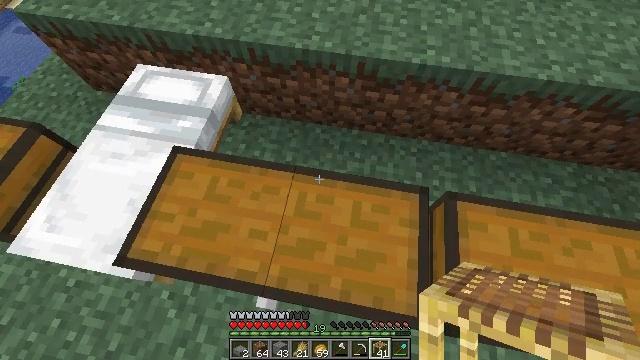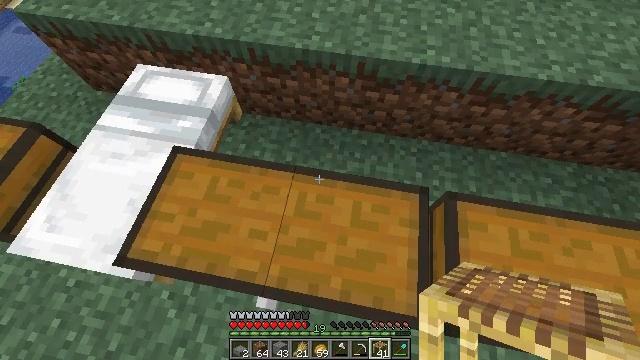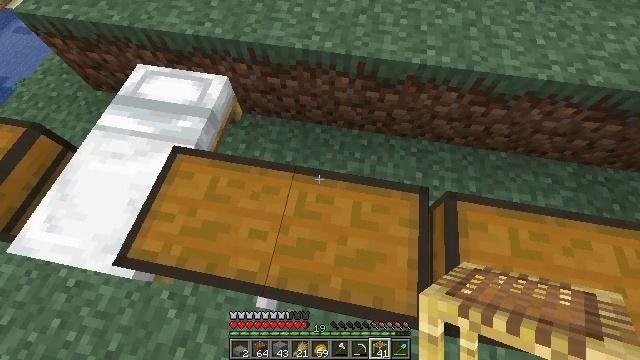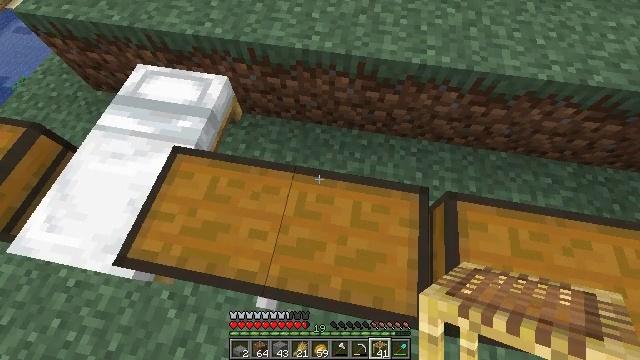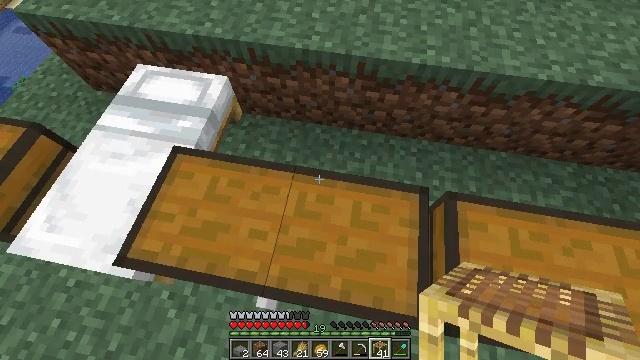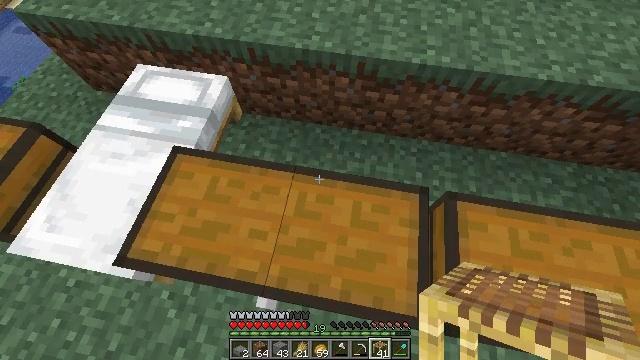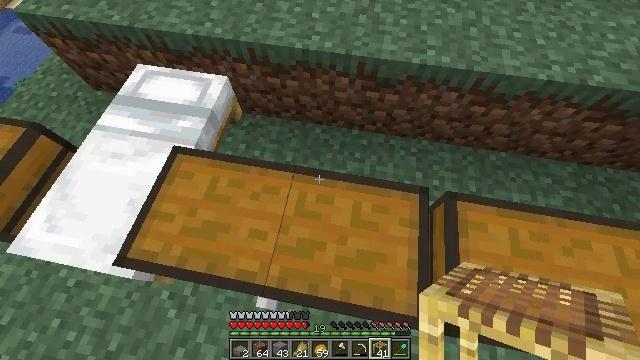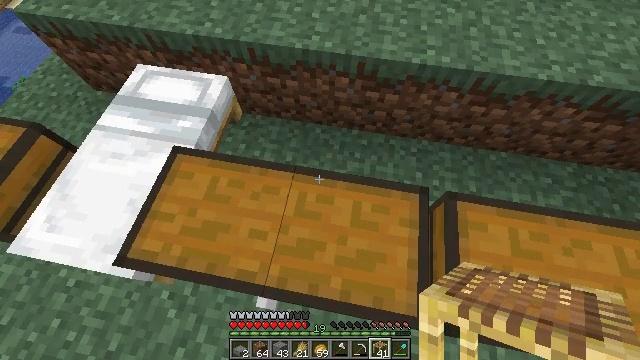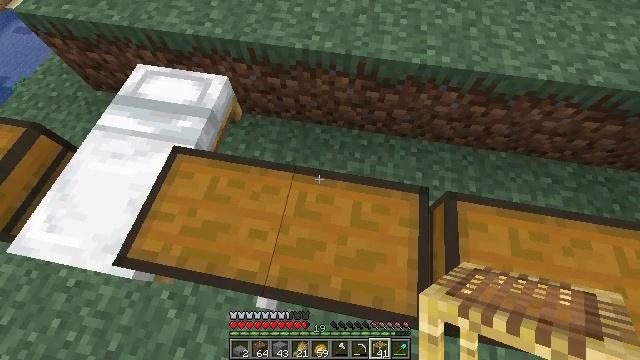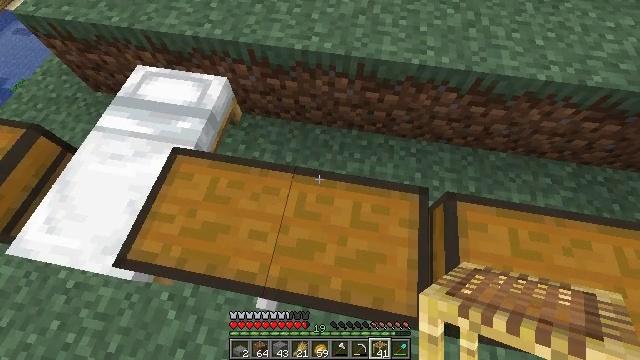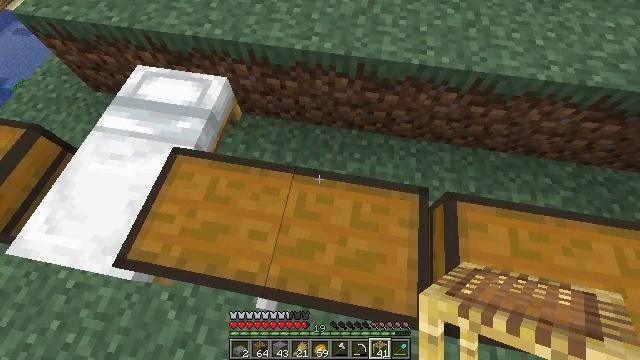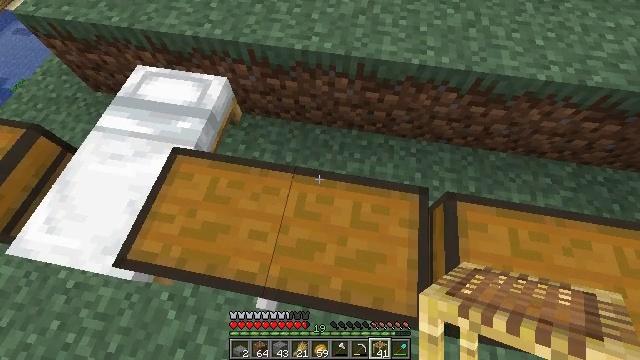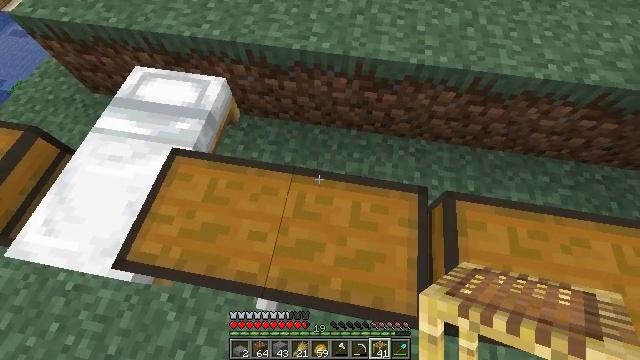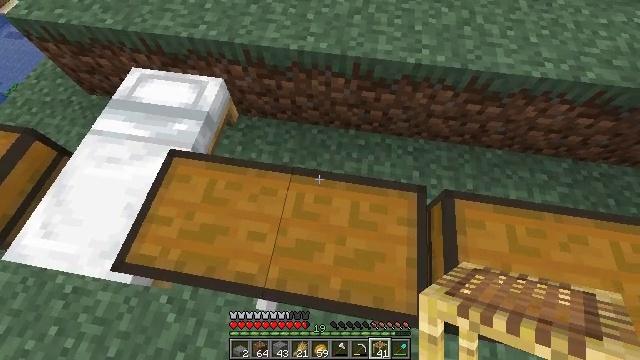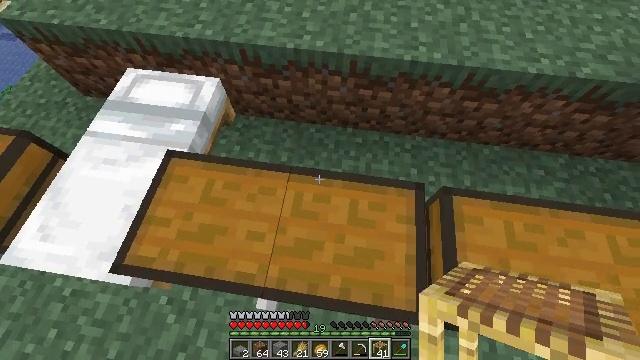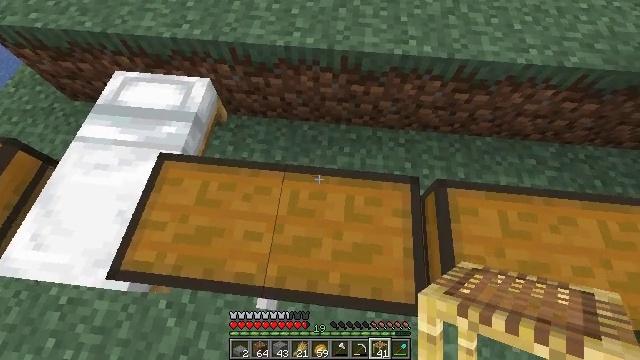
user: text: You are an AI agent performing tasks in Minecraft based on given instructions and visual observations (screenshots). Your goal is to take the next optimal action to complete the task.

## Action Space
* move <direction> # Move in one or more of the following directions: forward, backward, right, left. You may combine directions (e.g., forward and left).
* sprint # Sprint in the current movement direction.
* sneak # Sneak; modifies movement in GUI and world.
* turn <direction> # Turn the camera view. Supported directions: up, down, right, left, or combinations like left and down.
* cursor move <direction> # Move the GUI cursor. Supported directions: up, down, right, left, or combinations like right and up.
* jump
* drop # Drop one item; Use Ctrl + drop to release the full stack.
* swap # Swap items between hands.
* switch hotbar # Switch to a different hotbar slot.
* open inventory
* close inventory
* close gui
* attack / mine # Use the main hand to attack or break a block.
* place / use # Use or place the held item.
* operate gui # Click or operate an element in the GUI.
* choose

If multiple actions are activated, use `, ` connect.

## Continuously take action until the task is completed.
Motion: motion action
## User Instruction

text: Use sand and a furnace to craft glass.
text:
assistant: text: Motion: no_op
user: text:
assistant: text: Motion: no_op
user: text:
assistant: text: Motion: no_op
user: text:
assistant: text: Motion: no_op
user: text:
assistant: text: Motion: no_op
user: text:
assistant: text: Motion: no_op
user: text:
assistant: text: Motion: no_op
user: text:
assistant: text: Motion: no_op
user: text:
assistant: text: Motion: no_op
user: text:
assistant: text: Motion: no_op
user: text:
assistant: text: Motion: no_op
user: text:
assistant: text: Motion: no_op
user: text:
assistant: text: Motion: no_op
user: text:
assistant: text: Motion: no_op
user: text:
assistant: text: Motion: turn right
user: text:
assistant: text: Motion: turn right
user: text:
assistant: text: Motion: turn right
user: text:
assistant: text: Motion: turn right
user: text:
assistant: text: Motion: turn right
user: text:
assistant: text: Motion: turn right and up
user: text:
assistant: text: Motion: turn right and up
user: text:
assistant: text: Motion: turn right and up
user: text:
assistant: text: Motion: turn right and up
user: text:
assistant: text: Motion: use / place
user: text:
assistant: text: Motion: use / place
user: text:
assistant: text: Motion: use / place
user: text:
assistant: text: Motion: use / place
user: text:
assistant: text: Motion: use / place
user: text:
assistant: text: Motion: open gui
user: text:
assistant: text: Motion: no_op